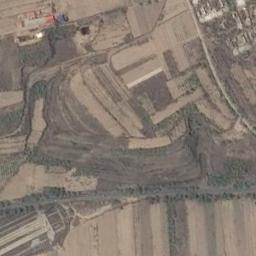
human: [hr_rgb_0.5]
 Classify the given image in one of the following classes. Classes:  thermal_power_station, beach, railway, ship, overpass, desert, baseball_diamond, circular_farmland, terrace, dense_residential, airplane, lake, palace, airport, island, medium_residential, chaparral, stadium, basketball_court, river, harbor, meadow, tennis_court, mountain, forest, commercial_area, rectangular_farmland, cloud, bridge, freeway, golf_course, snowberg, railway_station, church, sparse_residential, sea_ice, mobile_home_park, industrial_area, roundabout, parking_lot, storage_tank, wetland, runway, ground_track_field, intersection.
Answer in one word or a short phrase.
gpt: terrace